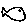
Label: fish